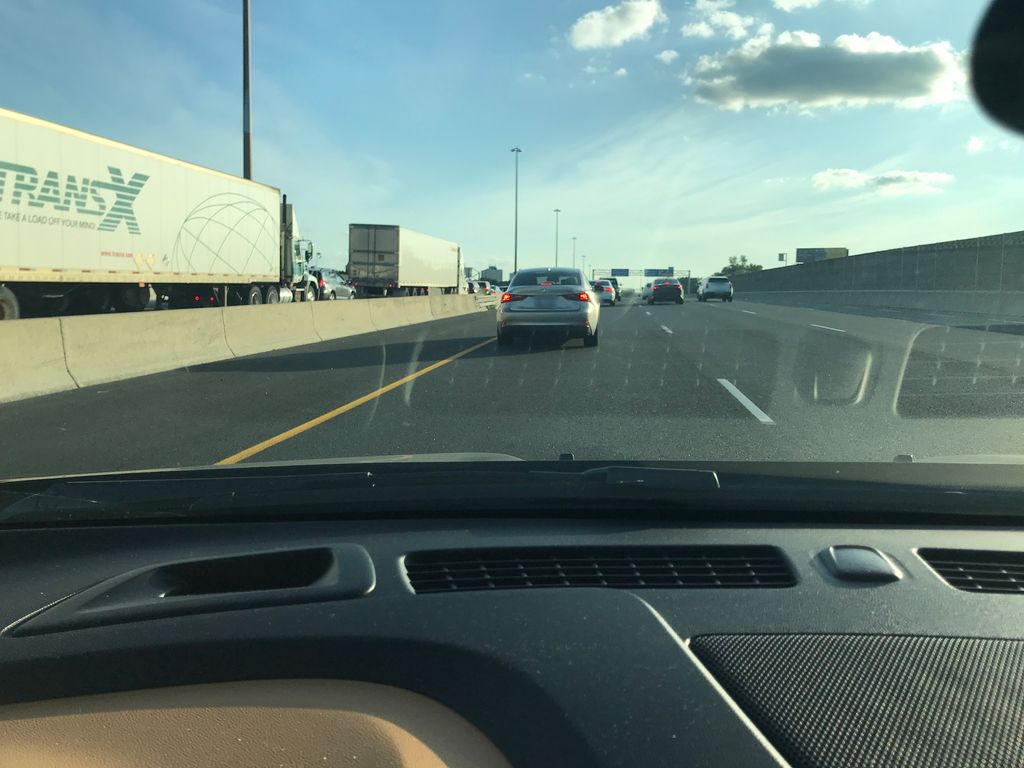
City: toronto